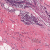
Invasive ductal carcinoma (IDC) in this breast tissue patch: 0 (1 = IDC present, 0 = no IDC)